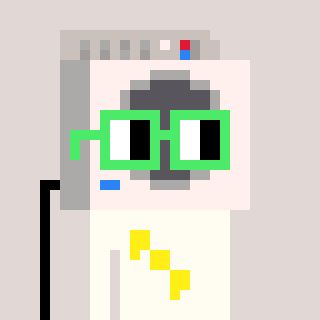
a pixel art character with square light green glasses, a washing machine-shaped head and a grayscale-colored body on a warm background